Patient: sex M, age 61
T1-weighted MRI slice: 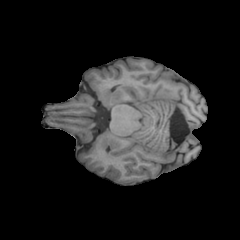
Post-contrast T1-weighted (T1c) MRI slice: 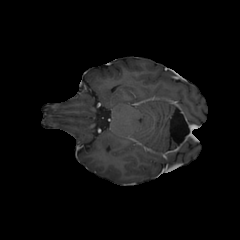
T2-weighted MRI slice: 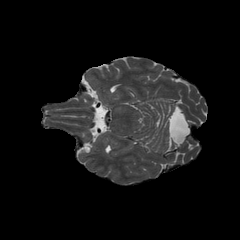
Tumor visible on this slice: yes
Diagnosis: Astrocytoma, IDH-wildtype
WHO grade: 3